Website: apple
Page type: customer-info-address
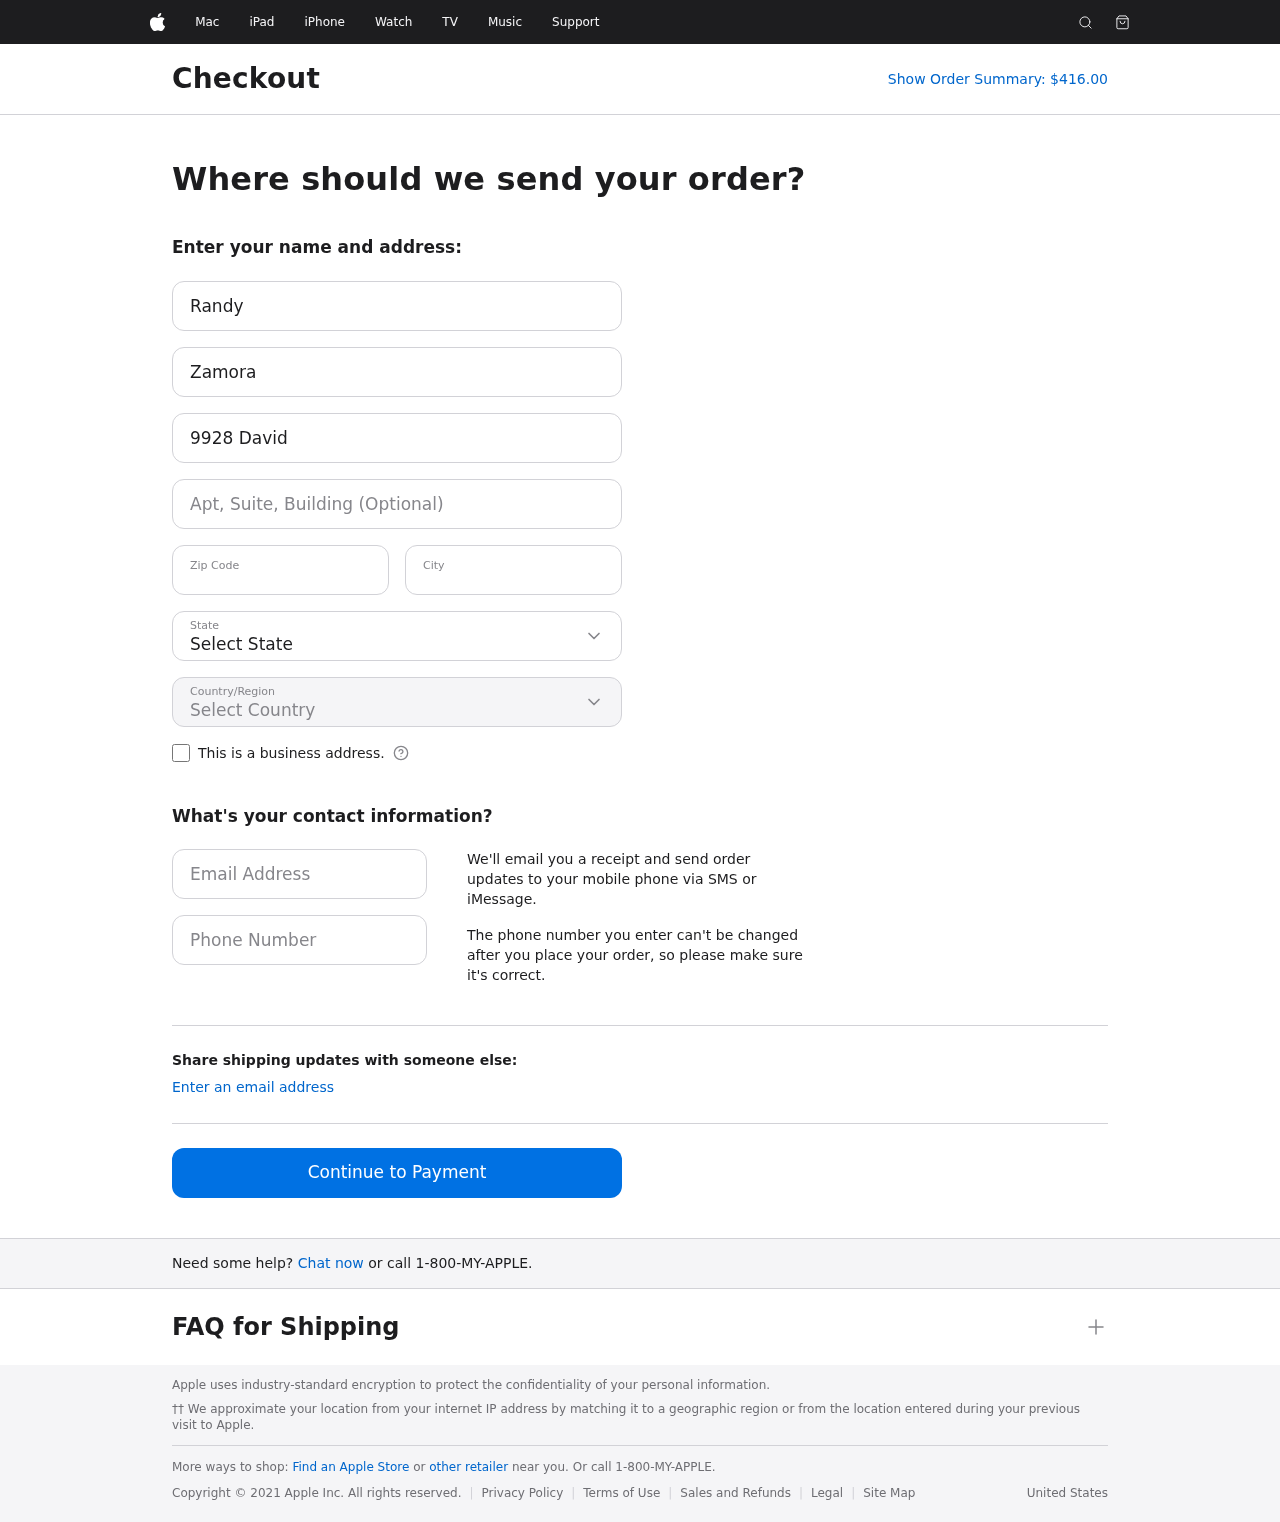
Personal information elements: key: PII_CITY
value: Lake Angelamouth
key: PII_COUNTRY
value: United States
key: PII_EMAIL
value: randy.zamora@hotmail.com
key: PII_FIRSTNAME
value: Randy
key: PII_LASTNAME
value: Zamora
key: PII_PHONE
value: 6226924062
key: PII_POSTCODE
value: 41881
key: PII_STATE
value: Alaska
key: PII_STREET
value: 9928 David Park Suite 021
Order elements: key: ORDER_TOTAL
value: Show Order Summary: $416.00